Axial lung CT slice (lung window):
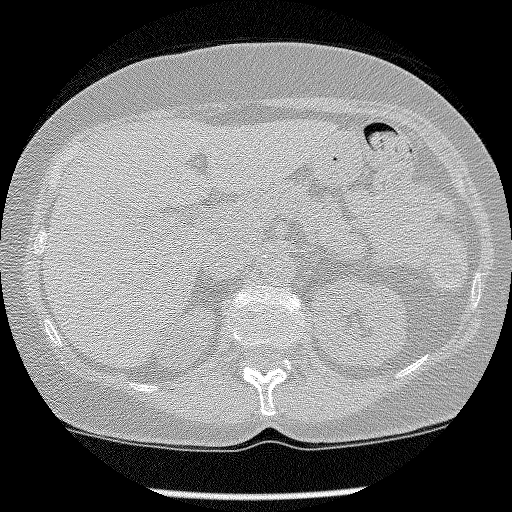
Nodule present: no